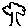
Label: tree